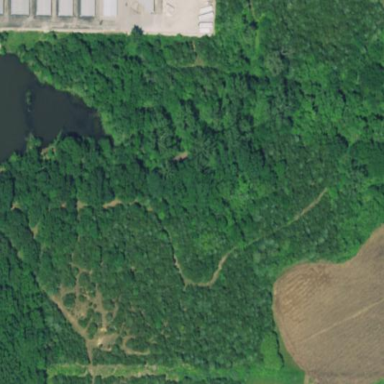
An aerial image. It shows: Deciduous broadleaved woodland.